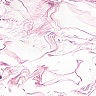
Metastatic tissue present: no